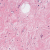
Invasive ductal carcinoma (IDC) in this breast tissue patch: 0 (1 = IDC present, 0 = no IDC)